Question:
'''
<div name="ControlDiv-1" id="ControlDiv-1" class="ControlDiv-1" onclick="javascript: window.close()"> </div>
'''
That obviously closes that window, but How can I do the same thing and minimize the window instead of close. I looked at the documentation and I found 'window.min()' but I cannot get it to work. It creates and error instead of minimizing.
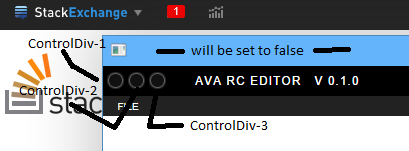
Answer: To minimize node-webkit app to task bar, AFAIK you have to do two things
'''
window.hide()
window.setShowInTaskbar(true);
'''